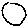
Label: circle